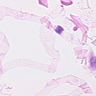
Metastatic tissue present: no